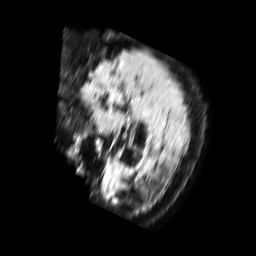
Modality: FLAIR
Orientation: sagittal
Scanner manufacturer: philips
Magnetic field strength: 1.5 T
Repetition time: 6 s
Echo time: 0.1012 s